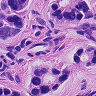
Metastatic tissue present: yes